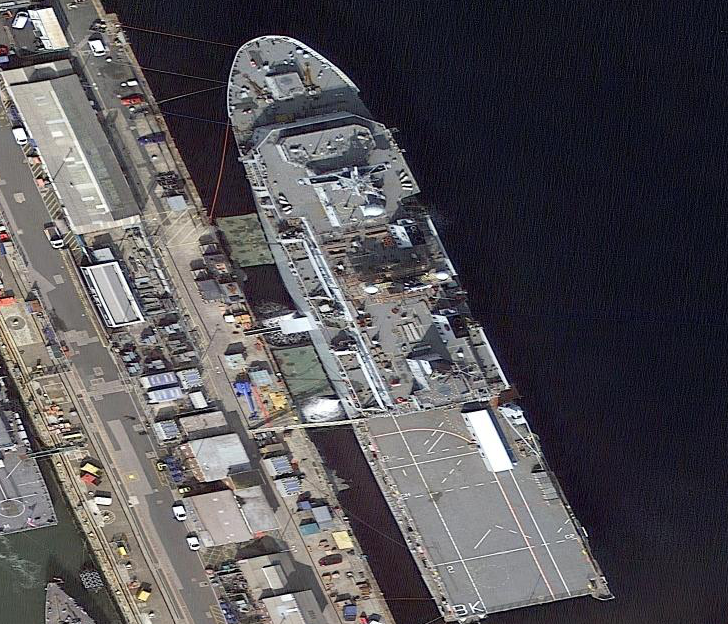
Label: combat